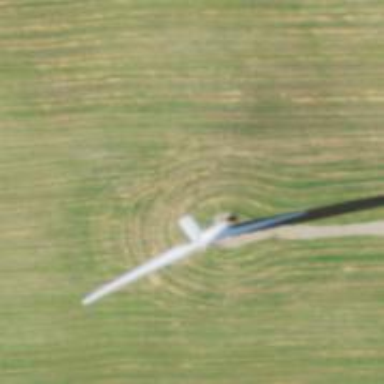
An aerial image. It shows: Wind generator powered by wind. The generator type is horizontal axis and it uses wind turbines.